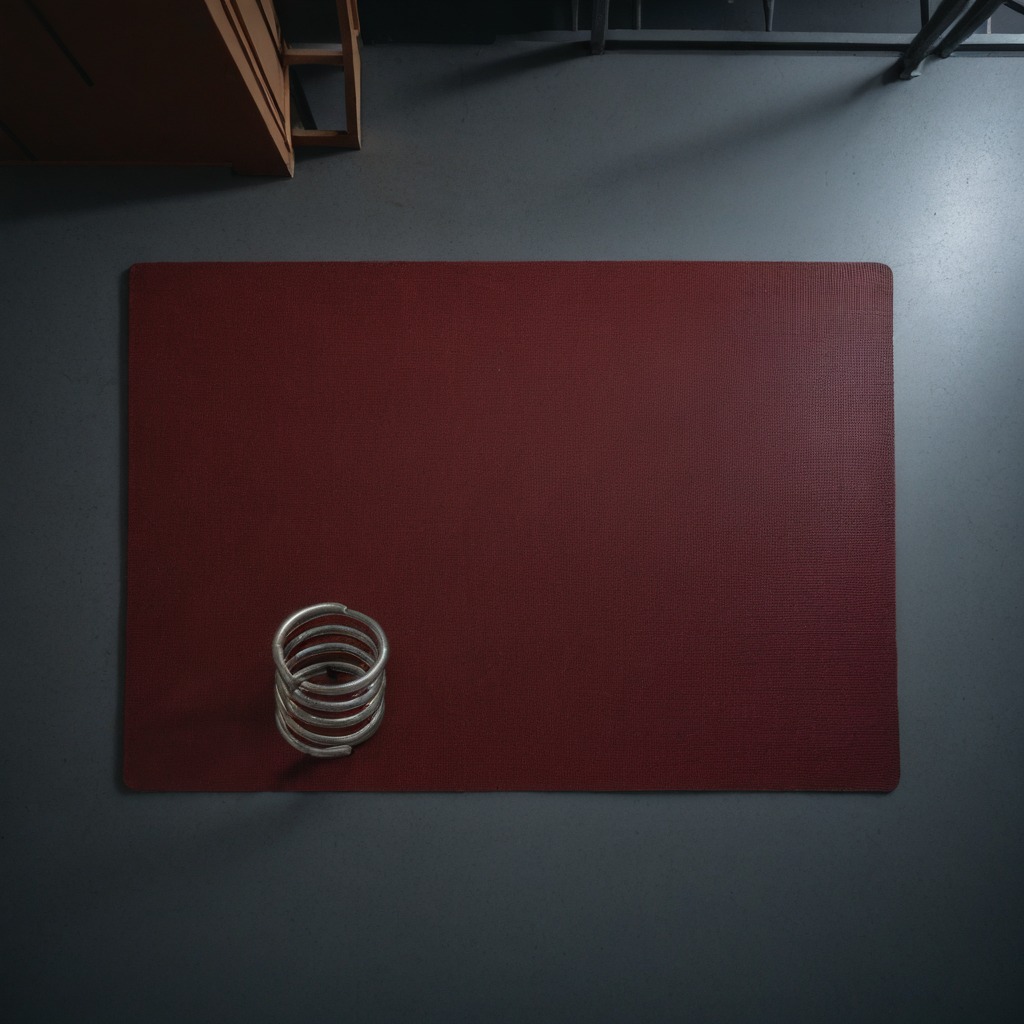
A coiled metal spring is lying on the clean granite tabletop.